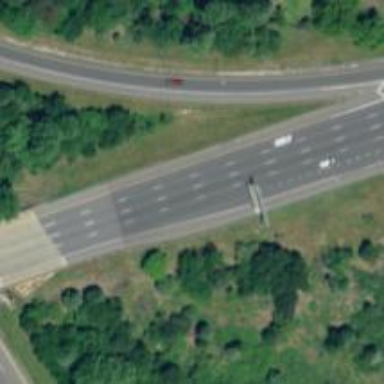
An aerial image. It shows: Motorway junction.